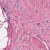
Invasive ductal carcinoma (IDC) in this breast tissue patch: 0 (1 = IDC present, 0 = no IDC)